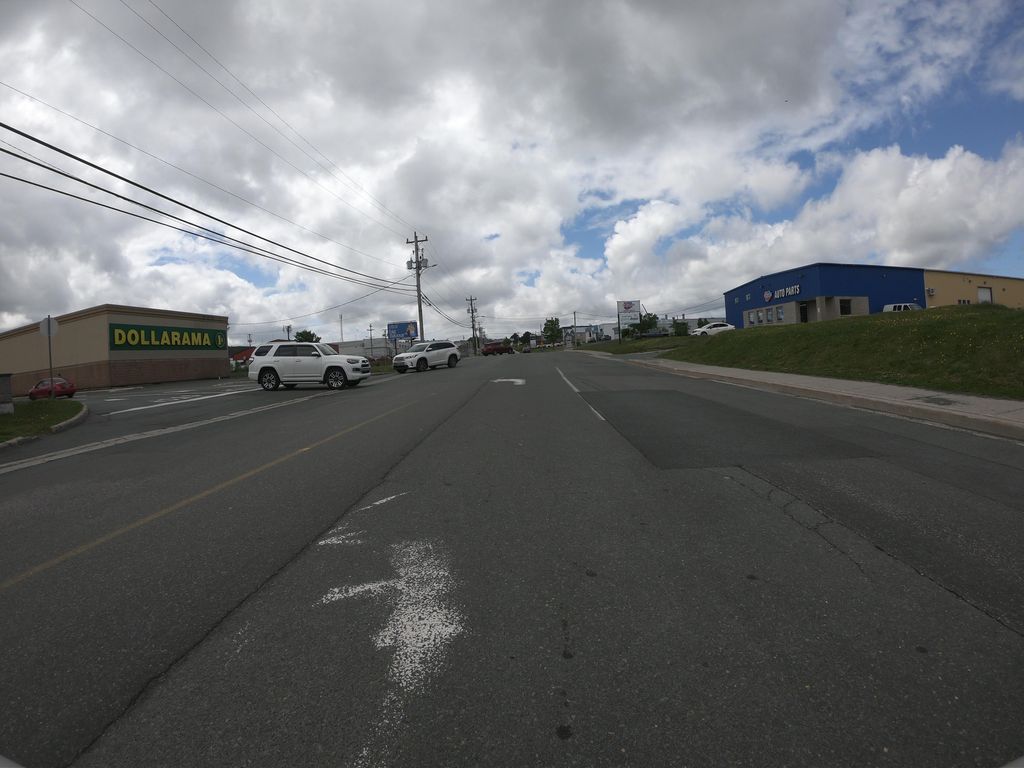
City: st_johns